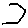
Label: hexagon